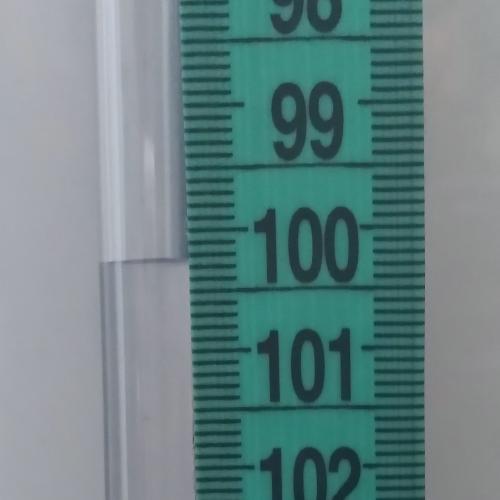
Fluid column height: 100.2 cm